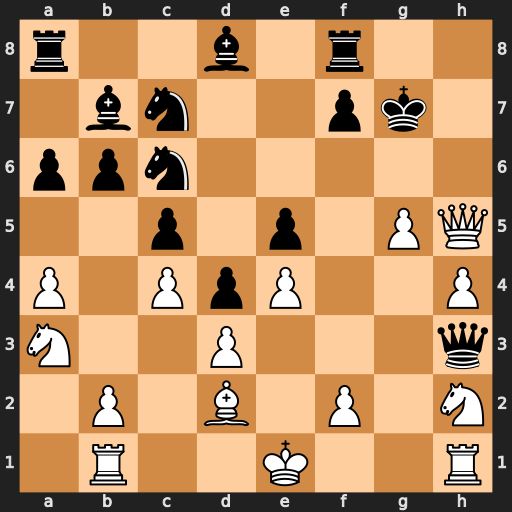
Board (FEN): r2b1r2/1bn2pk1/ppn5/2p1p1PQ/P1PpP2P/N2P3q/1P1B1P1N/1R2K2R
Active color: w
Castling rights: K
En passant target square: -
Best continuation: Qh6+ Kg8 g6 Qxh4 Ng4 Qxh1+ Qxh1